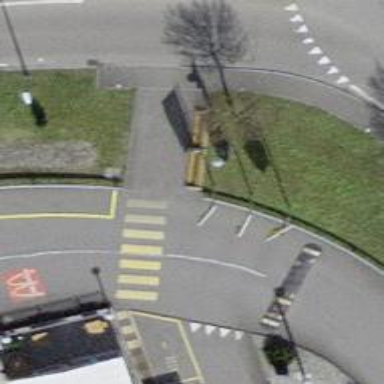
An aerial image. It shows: Uncontrolled zebra crossing on the road.